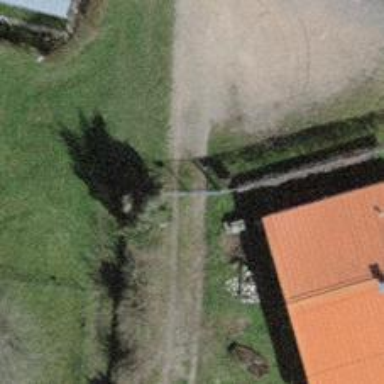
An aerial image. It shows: Gate.